Question: I'm using VS2010 with ReSharper and "Son Of Obsidian" theme and have the following frustrating highlighting issue in String.Format sections.
Selecting a method (or any) parameter gives the grey background - see 'string bString' in picture. But the highlighting inside the String.Format string is different, and unreadable.
In "Tools > Options > Font and Colors" I've tried: "Selected Text", "Inactive Selected Text" and "Highlighted Reference" both in vain.
So please:
a) What do I need to change
b) Is there a decent way of finding it out (I've tried doing a screen grab for the Hex color code and searching for that in the style XML, but that doesn't work)

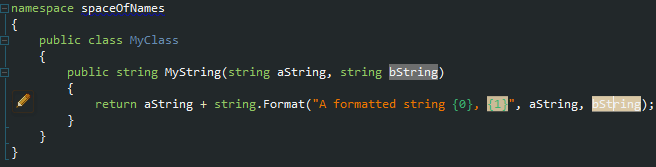
Answer: After an age of trying this out on my home PC I've discovered the element in question is 'ReSharper Matched Format String Item'

There should really be an easier way of finding this stuff out